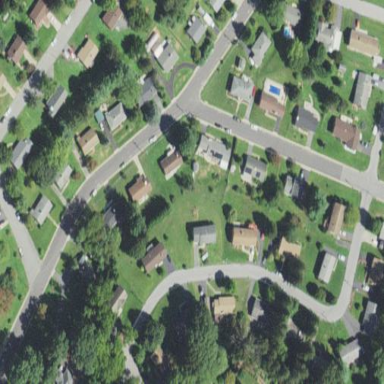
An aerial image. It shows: Residential area within neighborhood.